Question: I am using below code to get the year wise attendance dashboard details for an employee using wpf DataGrid.The actual problem is am pretty confused to bind the data with wpf datagrid columns.I want to generate all grid columns dynamically and bind the data into it.My requirement is display the days in column headers and every row data starting position should be based on the 1st day of month.Find the attached image for more clarity.
Shall i generate the Model for every column like FirstSunday,FirstMonday likewise these till Fifth Saturday of week to bind the column or is there any other way to do it easily.
Any help would be highly appreciated.

Below code used to generate all days and month names with holiday details
'''
public class DashboardDateDetails
{
public bool IsHoliday { get; set; }
public string DayName { get; set; }
public string ShortDate { get; set; }
public DateTime Date { get; set; }
public string MonthWithYear { get; set; }
public string ReasonForHoliday { get; set; }
}
'''
//Input parameter HolidaysList will hold the list of holidays in a year.This method would return the date and day with holiday details from 1st Jan to 31st Dec for a selected year.
'''
private List<DashboardDateDetails> GetDashBoardData(List<KeyValuePair<string,DateTime>> HolidaysList)
{
List<DashboardDateDetails> MonthList = new List<DashboardDateDetails>();
int CurrentYear = DateTime.Now.Year;
DateTime FirstDateOfYear = new DateTime(CurrentYear,01,01);
System.Globalization.CultureInfo Culture = new System.Globalization.CultureInfo("en-US");
string[] DayNames = Culture.DateTimeFormat.AbbreviatedDayNames;
string[] MonthNames = Culture.DateTimeFormat.MonthNames;
string FirstDayNameOfYear = DayNames[(int)FirstDateOfYear.DayOfWeek];
for (int MonthCount = 1; MonthCount <= 12; MonthCount++)
{
int NumberOfDaysInMonth = DateTime.DaysInMonth(CurrentYear, MonthCount);
for (int DayCount = 1; DayCount <= NumberOfDaysInMonth; DayCount++)
{
DashboardDateDetails DateDetails = new DashboardDateDetails();
DateTime CurrentDate = new DateTime(CurrentYear, MonthCount, DayCount);
DateDetails.DayName = DayNames[(int)CurrentDate.DayOfWeek];
DateDetails.Date = CurrentDate;
DateDetails.ShortDate = CurrentDate.ToShortDateString();
DateDetails.MonthWithYear = MonthNames[(int)CurrentDate.Month - 1];
if (HolidaysList != null && HolidaysList.Any())
{
var HolidayDate = HolidaysList.Where(a => a.Value.ToShortDateString() == CurrentDate.ToShortDateString());
DateDetails.IsHoliday = HolidayDate != null && HolidayDate.Any();
DateDetails.ReasonForHoliday = HolidayDate != null && HolidayDate.Count() > 0 ? HolidayDate.First().Key : string.Empty;
}
MonthList.Add(DateDetails);
}
}
return MonthList;
}
'''
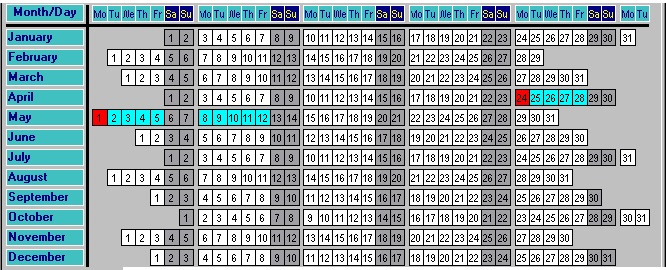
Answer: Hi the following implementation is not exactly same as you want but i hope it will give you an idea.I havent gone on style and all just want to give you an idea of logic.
> xaml
'''
<DataGrid AutoGenerateColumns="False" x:Name="dataGrid" IsReadOnly="True" ItemsSource="{Binding DashboardDates}"/>
'''
> xaml.cs
'''
public partial class MainWindow : Window
{
public MainWindow()
{
InitializeComponent();
//Creat datagrid columns.Can also be done in xaml. but for short i have done in .cs
CreateCoulmns();
DataContext = new ViewModel();
}
void CreateCoulmns()
{
var converter = new BackGroundConverter();
for (int i = -1; i < 35; i++)
{
DataGridTextColumn dataGridTextColumn = new DataGridTextColumn();
if (i == -1)
{
dataGridTextColumn.Header = "Month / Day";
dataGridTextColumn.Binding = new Binding("MonthName");
}
else
{
switch (i % 7)
{
case 0: dataGridTextColumn.Header = "Mo"; break;
case 1: dataGridTextColumn.Header = "Tu"; break;
case 2: dataGridTextColumn.Header = "We"; break;
case 3: dataGridTextColumn.Header = "Th"; break;
case 4: dataGridTextColumn.Header = "Fr"; break;
case 5: dataGridTextColumn.Header = "Sa"; break;
case 6: dataGridTextColumn.Header = "Su"; break;
}
dataGridTextColumn.Binding = new Binding(string.Format("Days[{0}].NumericDay", i));
//Set BackGround property in style and use converter to set background according to HolidayType
dataGridTextColumn.CellStyle = new Style(typeof(DataGridCell));
dataGridTextColumn.CellStyle.Setters.Add(
new Setter
{
Property = DataGridCell.BackgroundProperty,
Value = new Binding(string.Format("Days[{0}]", i)) { Converter = converter }
});
}
dataGrid.Columns.Add(dataGridTextColumn);
}
}
}
'''
> Converter
'''
public class BackGroundConverter : IValueConverter
{
public object Convert(object value, Type targetType, object parameter, CultureInfo culture)
{
var day = value as Day;
if (day != null)
{
//Dont use else if Like Saturday can be a restricted holiday so gray needs to be overridden by red.
if (day.HolidayType == HolidayType.SatOrSun)
return new SolidColorBrush(Colors.Gray);
if (day.HolidayType == HolidayType.RestrictedHoliday)
return new SolidColorBrush(Colors.Red);
if (day.HolidayType == HolidayType.PublicHoilday)
return new SolidColorBrush(Colors.Blue);
}
return null;
}
public object ConvertBack(object value, Type targetType, object parameter, CultureInfo culture)
{
throw new NotImplementedException();
}
}
'''
> Custom Types
'''
public enum HolidayType
{
None,
SatOrSun,
PublicHoilday,
RestrictedHoliday
}
public class Day
{
public int? NumericDay { get; set; }
public HolidayType HolidayType { get; set; }
}
public class DashboardDateDetails
{
public string MonthName { get; set; }
public List<Day> Days { get; set; }
}
'''
> ViewModel
'''
public class ViewModel
{
public ViewModel()
{
DashboardDates = new List<DashboardDateDetails>();
GenerateCalendar();
}
//This will be binded to ItemsSource
public List<DashboardDateDetails> DashboardDates { get; set; }
//Suppose these are Restricted Holidays
List<DateTime> RestrictedHolidays = new List<DateTime>{
new DateTime(2014,2,1),
new DateTime(2014,3,5),
new DateTime(2014,4,15),
new DateTime(2014,6,2),
new DateTime(2014,8,15),
new DateTime(2014,11,25),
new DateTime(2014,12,24)
};
//Suppose these are Public Holidays
List<DateTime> PublicHolidays = new List<DateTime>{
new DateTime(2014,2,1),
new DateTime(2014,3,15),
new DateTime(2014,4,19),
new DateTime(2014,6,20),
new DateTime(2014,8,11),
new DateTime(2014,11,12),
new DateTime(2014,12,25)
};
void GenerateCalendar()
{
//Lop for 12 months
for (int month = 1; month <= 12; month++)
{
//firstdate for month.This will help to get the first day of month
var firstdate = new DateTime(2014, month, 1);
//Get the first date index
int firstDateIndex = (int)firstdate.DayOfWeek;
//In DayOfWeek enum first day is Sunday but we want Monday so decrement the index
firstDateIndex--;
//Restricted holidays for this month
var restrictedHolidays = RestrictedHolidays.Where(s => s.Month == month);
//Public holidays for this month
var publicHolidays = PublicHolidays.Where(s => s.Month == month);
//Instance of DashboardDateDetails
DashboardDateDetails details = new DashboardDateDetails
{
MonthName = CultureInfo.CurrentCulture.DateTimeFormat.GetMonthName(month),
Days = new Day[40].ToList() //Create an array of capacity 40
};
for (int j = 1; j <= DateTime.DaysInMonth(2014, month); j++)
{
int index = 0;
if (firstDateIndex < 0)
index = j - 1;
else
index = j + firstDateIndex - 1;
var day = new Day { NumericDay = j };
//is sat or sun
if (((index % 7) == 6) || ((index % 7) == 5))
day.HolidayType = HolidayType.SatOrSun;
//is restricted holiday
if (restrictedHolidays.Any(s => s.Day == index))
day.HolidayType = HolidayType.RestrictedHoliday;
//is public holiday
if (publicHolidays.Any(s => s.Day == index))
day.HolidayType = HolidayType.PublicHoilday;
details.Days[index] = day;
}
DashboardDates.Add(details);
}
}
}
'''
> Output
I hope this will help you to give an idea.